Interaction volume radius: 5 \u00c5
Interaction volume height: 20 \u00c5
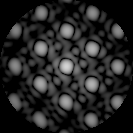
Disorder parameter: 0.06328